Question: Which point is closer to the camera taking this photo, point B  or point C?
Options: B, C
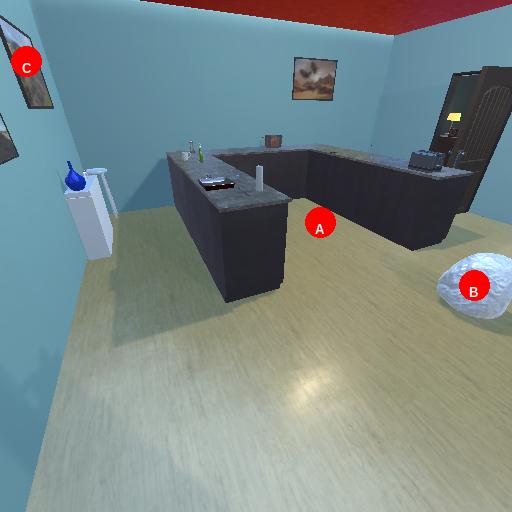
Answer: B